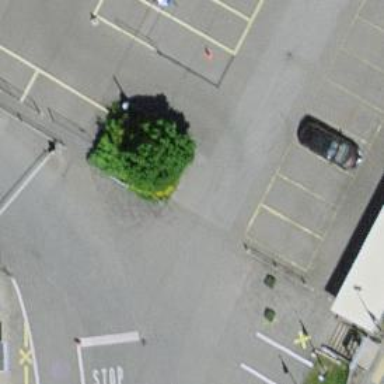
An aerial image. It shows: Road serving as parking aisle.